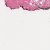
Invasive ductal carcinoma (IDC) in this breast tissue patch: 0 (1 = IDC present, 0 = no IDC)